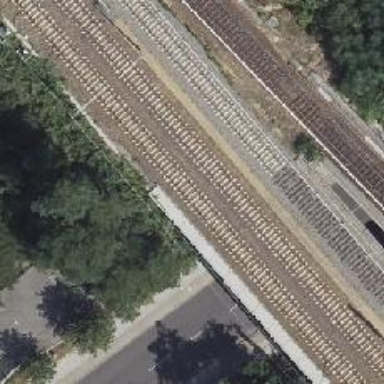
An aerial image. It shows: Railway track with contact line for electrification.